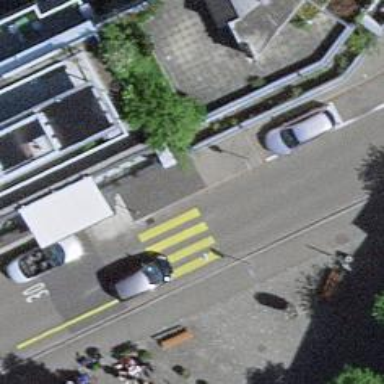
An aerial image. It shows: Marked crossing on the road.